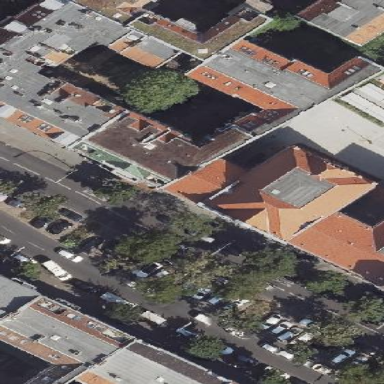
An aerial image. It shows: Part of building.